Question: I used the <URL> to create an image analysis app.
I ran this application off of amazon EC2 and uploaded a large number of images.
After rebooting the EC2 instance the public DNS changed and I lost access to my images.
Since the files exist on my computer I am trying to figure out how I could retrieve them for the new DNS. Visiting the physical directory only gives me a lot of obscurely named files.
If I could compile these files into their filesystem api format I could just upload them again, but I'm not sure how to do that.
Effectively I would like to change the origin for a set of filesystem api files.

If I could change origin for that File System to the new ec2 instance origin I would be set.
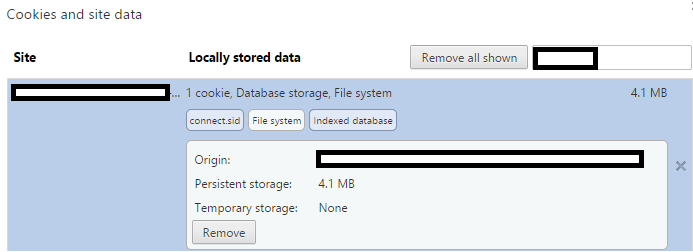
Answer: HTML5 File System API stores files locally <URL>. This directory looks like:

Each of the 001,002,etc. directories map to a unique filesystem path (i.e. <URL>. So to change the origin of a file system we simply need to rename the directory.
In my case:
1. 004 directory mapped to my old EC2 Instance DNS.
2. 011 directory mapped to new EC2 Instance DNS.
So I just replaced the contents of 011 with the contents of 004.
One final caveat.
Any file in a file system directory (like image files) that reference a path will use the path associated with the old file system. All of these paths need to be renamed.
Unfortunately this method won't allow you to merge two file systems, doing so would require editing binary files located in ###/p/Paths and probably be tough.